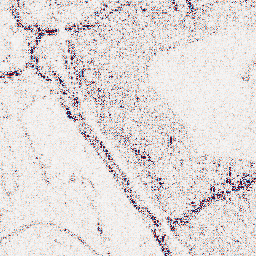
Category: wavelet
Decomposition family: wavelet_dwt
Decomposition parameters: wavelet: db4
level: 1
Upsampling method: lanczos
Upsampling parameters: scale: 4
Upsampling scale: 4